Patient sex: M
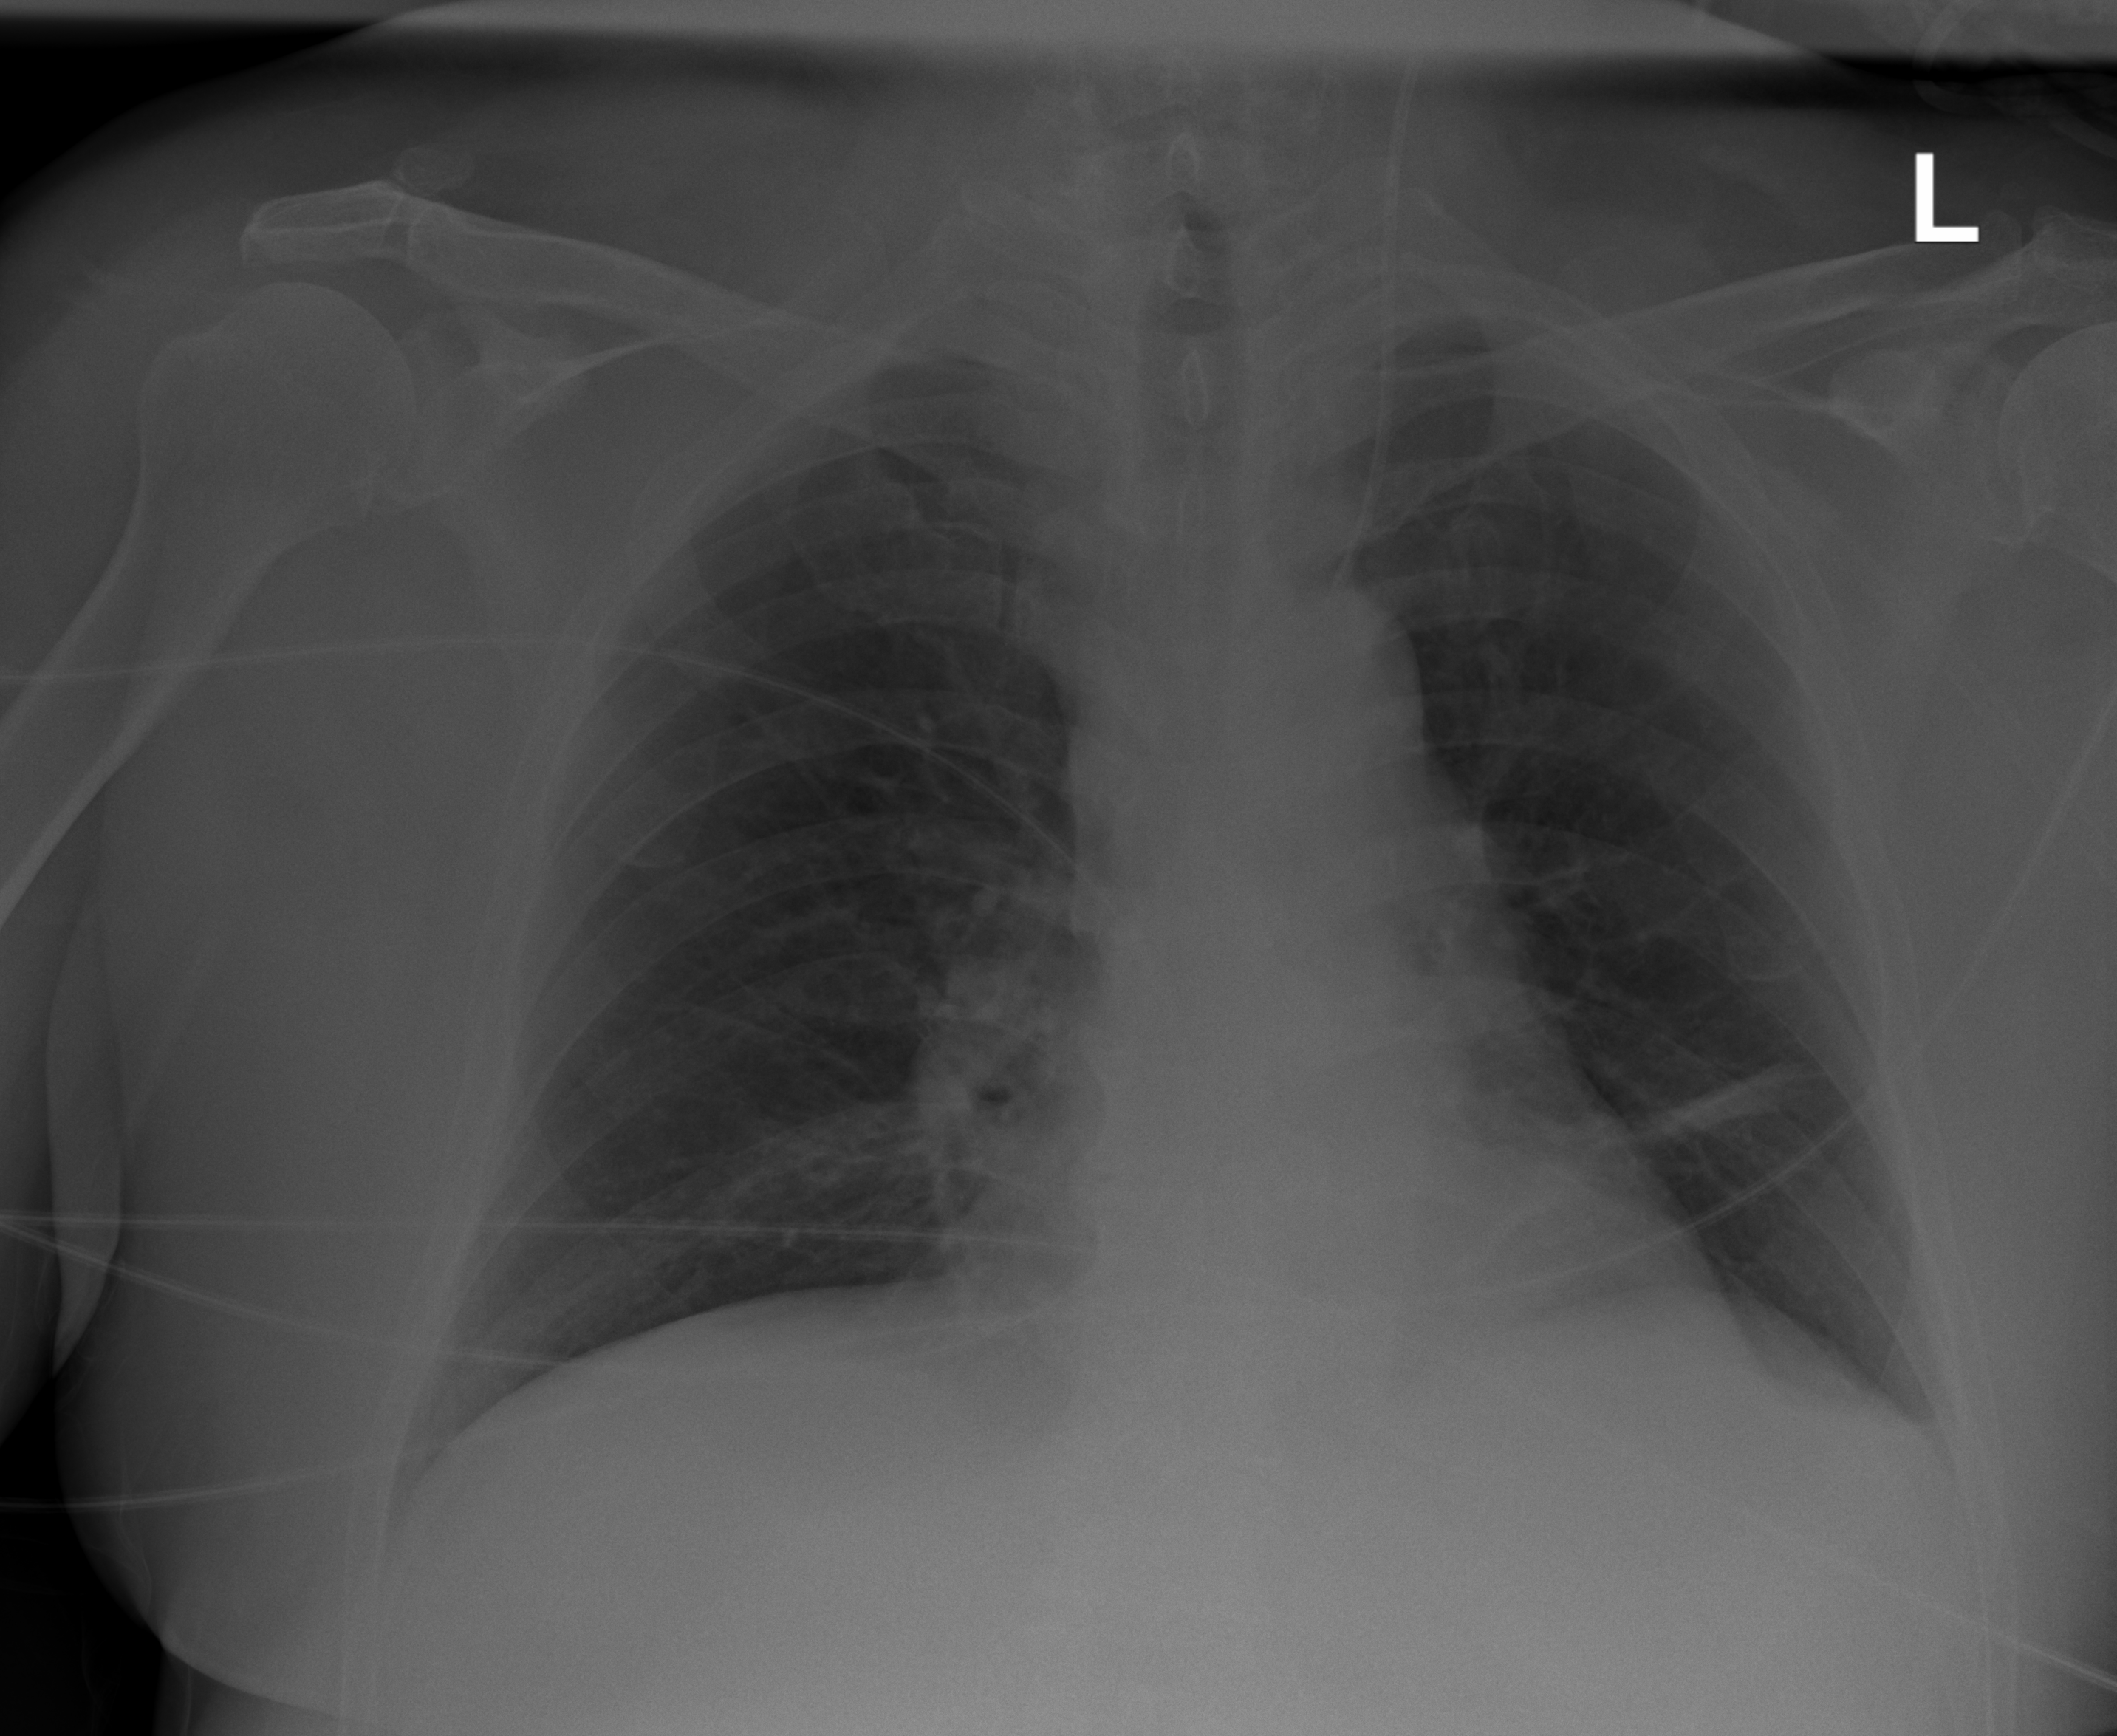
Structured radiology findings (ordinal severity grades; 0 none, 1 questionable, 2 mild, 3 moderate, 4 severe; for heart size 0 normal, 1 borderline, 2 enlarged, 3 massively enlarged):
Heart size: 0
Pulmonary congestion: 0
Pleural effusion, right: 0
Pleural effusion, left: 0
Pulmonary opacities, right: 0
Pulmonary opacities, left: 0
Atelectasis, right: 0
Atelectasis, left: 2